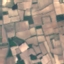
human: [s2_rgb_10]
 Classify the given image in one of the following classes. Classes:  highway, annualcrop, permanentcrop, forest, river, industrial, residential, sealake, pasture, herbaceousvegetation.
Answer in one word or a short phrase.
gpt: PermanentCrop